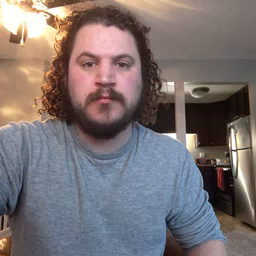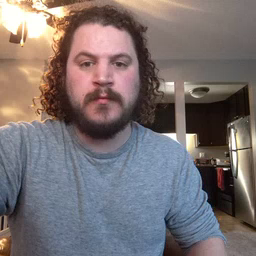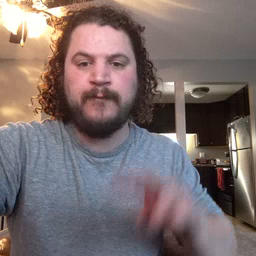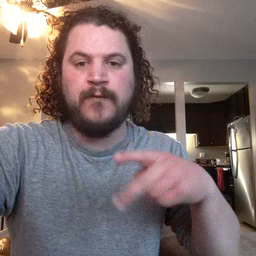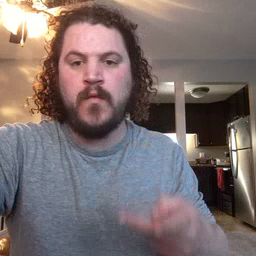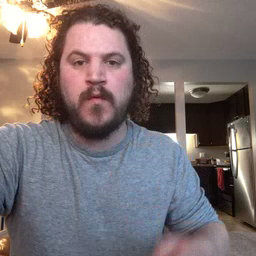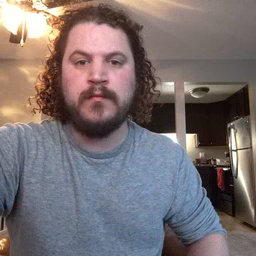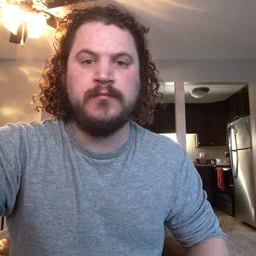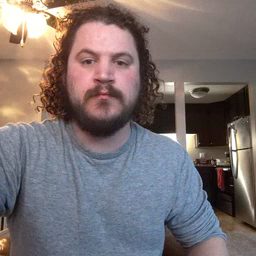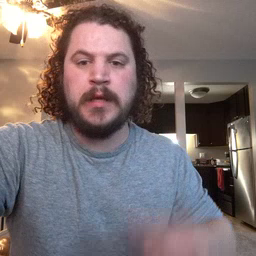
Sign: fall